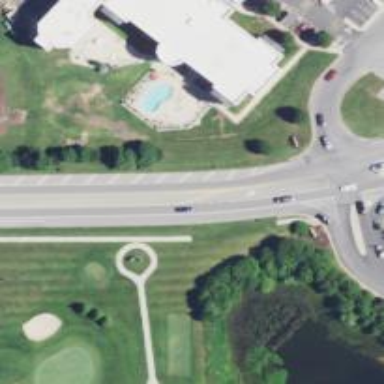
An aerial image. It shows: Service road designated as golf cart path.